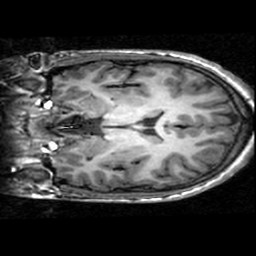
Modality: T1w
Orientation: coronal
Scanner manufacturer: ge
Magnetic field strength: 3 T
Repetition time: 0.00904 s
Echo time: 0.00184 s